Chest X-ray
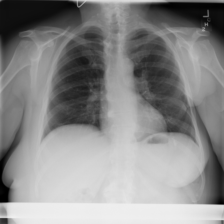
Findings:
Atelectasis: negative
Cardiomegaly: negative
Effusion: negative
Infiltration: negative
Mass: negative
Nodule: negative
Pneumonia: negative
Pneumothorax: negative
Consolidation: negative
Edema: negative
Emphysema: negative
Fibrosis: negative
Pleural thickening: negative
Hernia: negative